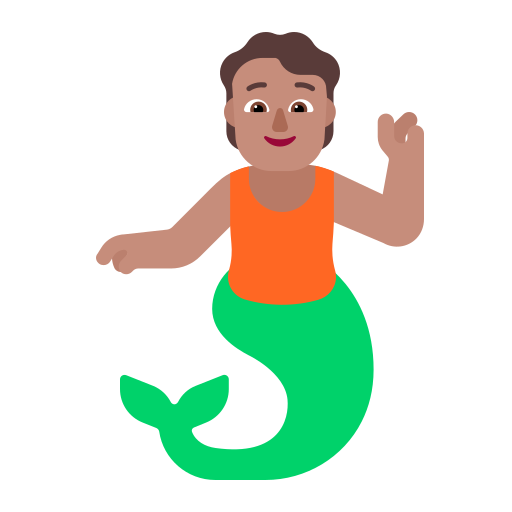
person merpeople flat